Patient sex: M
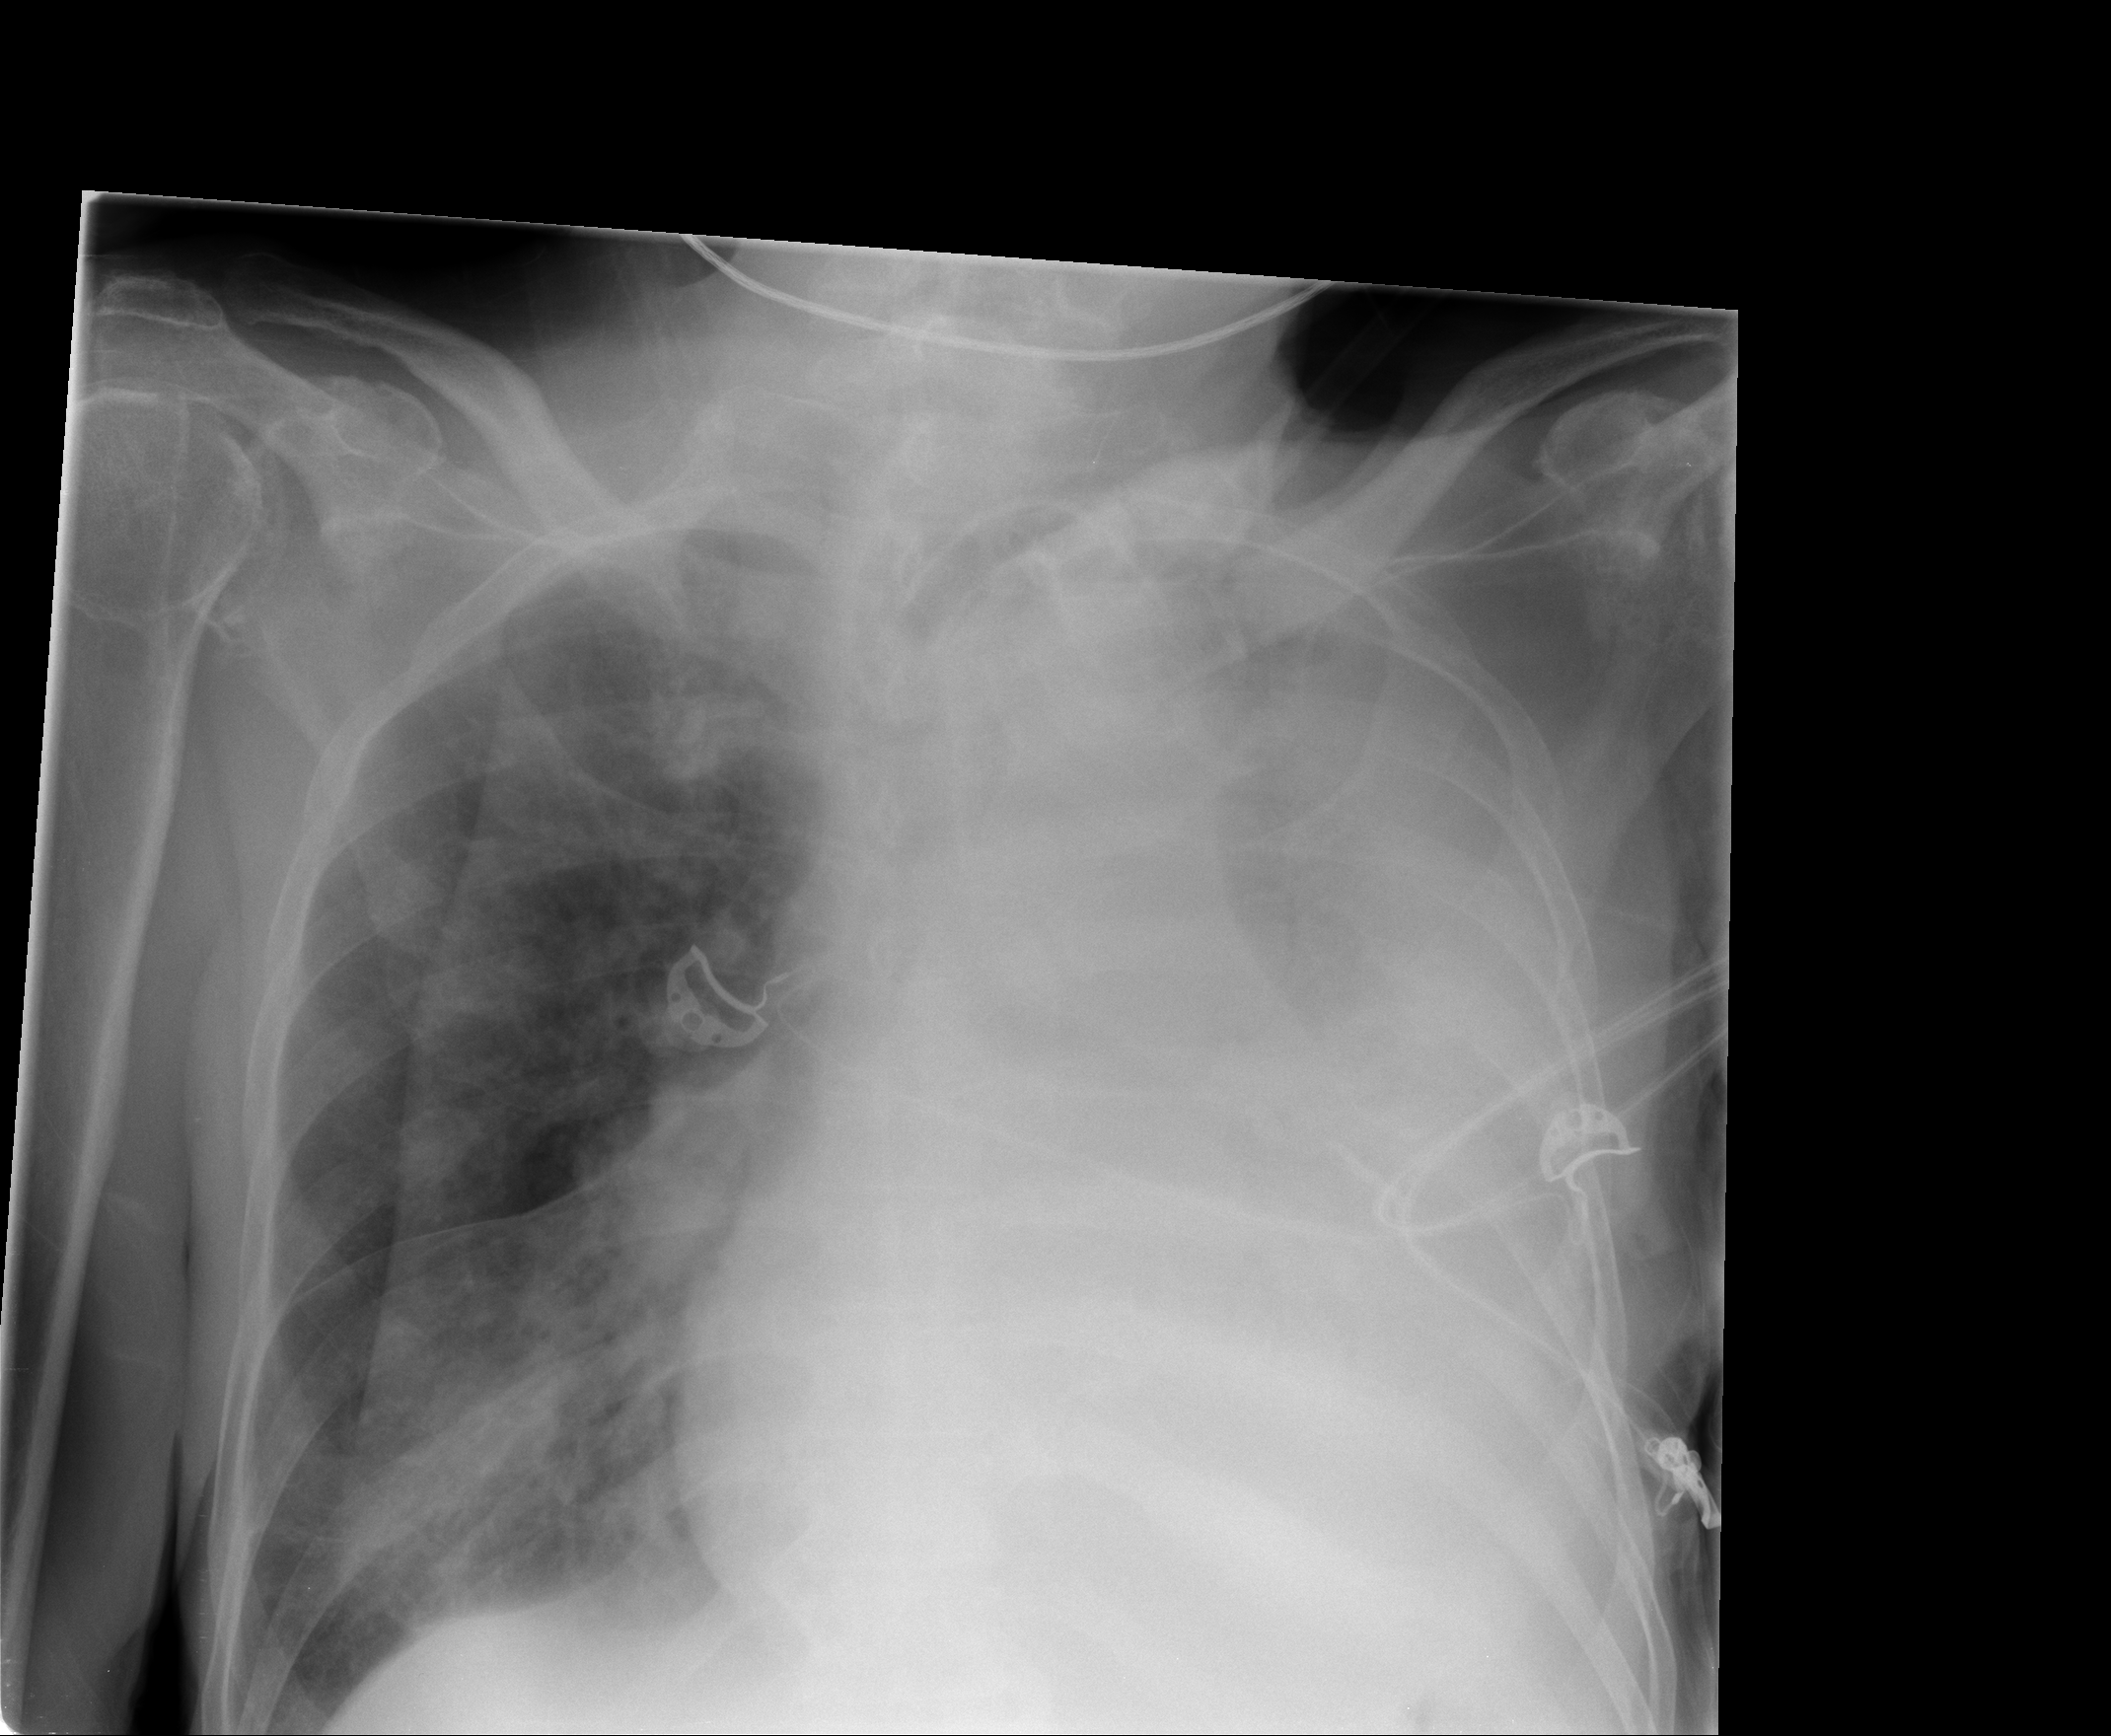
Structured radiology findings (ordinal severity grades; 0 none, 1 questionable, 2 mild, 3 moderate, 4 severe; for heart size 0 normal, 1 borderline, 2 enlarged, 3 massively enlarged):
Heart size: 2
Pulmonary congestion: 0
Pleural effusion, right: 0
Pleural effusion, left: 4
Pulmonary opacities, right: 0
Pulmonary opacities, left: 1
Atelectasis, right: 0
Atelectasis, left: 4